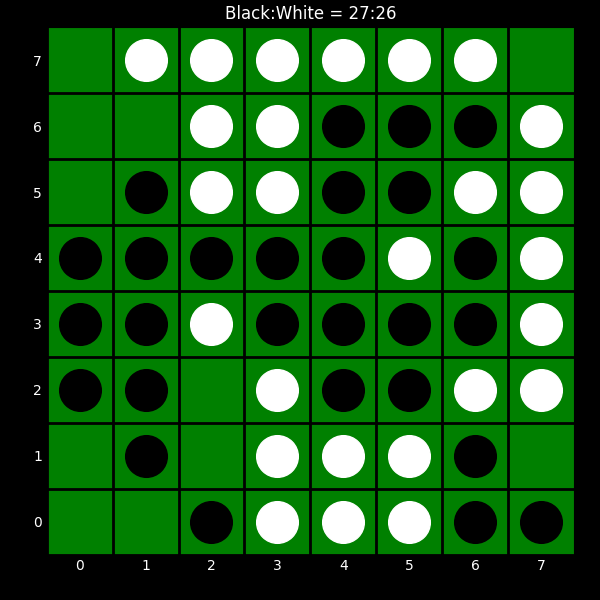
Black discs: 27
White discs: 26